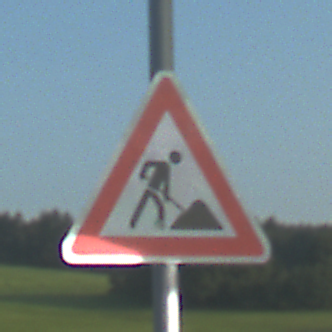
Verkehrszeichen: Arbeitsstelle
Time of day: MorningAfternoon
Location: Outdoor (Nature)
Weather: Clear
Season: NotSpecified
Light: Natural